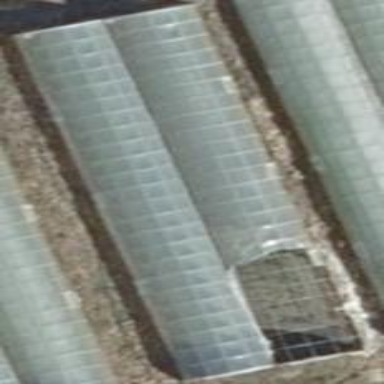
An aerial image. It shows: Greenhouse.